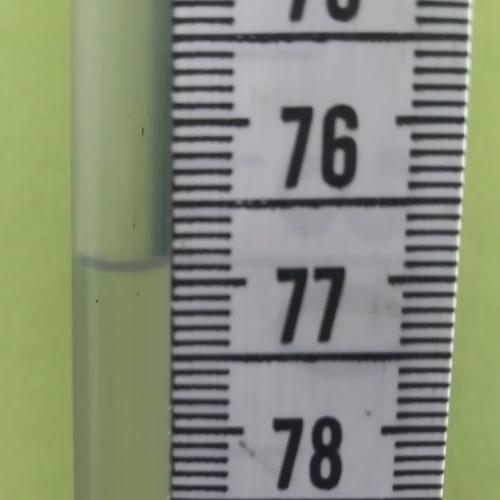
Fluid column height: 76.9 cm